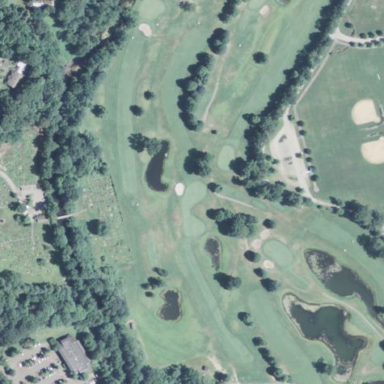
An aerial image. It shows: Golf course.